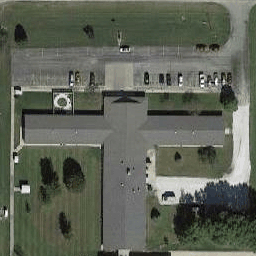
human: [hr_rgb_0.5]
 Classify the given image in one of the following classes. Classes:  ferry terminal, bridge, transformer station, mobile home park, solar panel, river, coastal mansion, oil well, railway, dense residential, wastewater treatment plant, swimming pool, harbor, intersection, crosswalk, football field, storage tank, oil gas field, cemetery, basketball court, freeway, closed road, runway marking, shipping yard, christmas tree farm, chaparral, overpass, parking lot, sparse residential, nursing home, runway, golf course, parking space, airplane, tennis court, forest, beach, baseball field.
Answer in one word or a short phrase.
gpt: nursing home